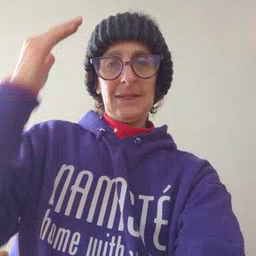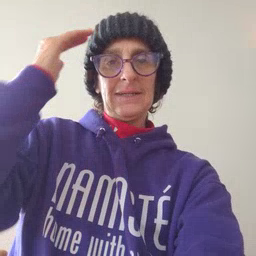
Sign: head